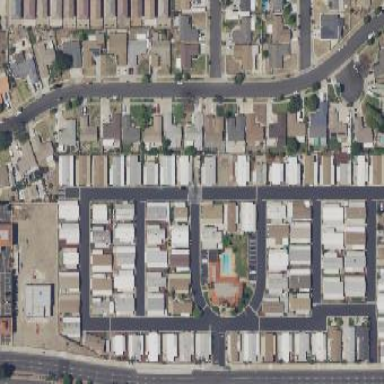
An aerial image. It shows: Residential area known as trailer park.